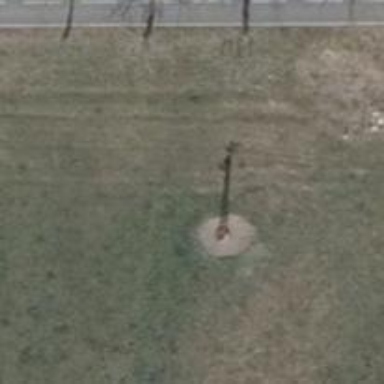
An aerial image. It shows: Power pole.